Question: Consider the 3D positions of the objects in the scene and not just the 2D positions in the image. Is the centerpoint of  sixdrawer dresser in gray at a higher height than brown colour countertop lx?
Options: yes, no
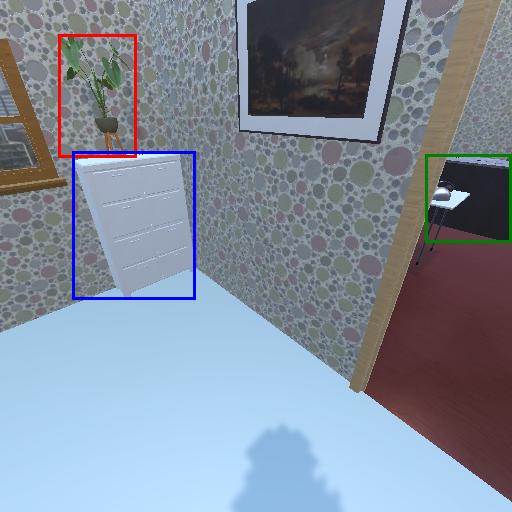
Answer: yes